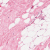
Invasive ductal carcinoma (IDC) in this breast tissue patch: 0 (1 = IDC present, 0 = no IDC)